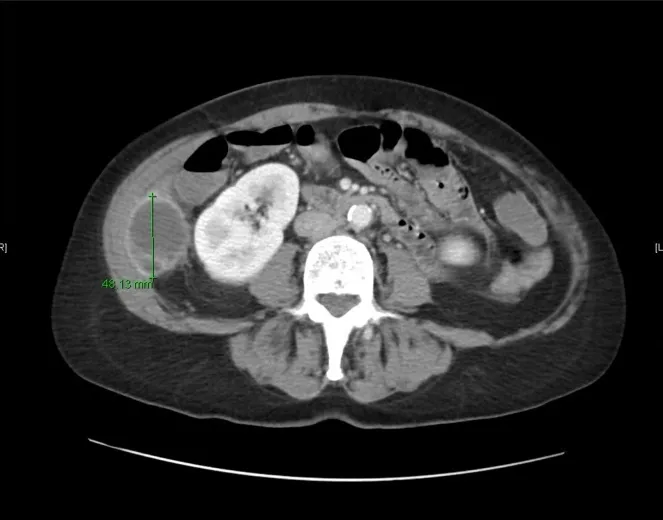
The CT of the abdomen and pelvis with contrast showed a 12.4 x 4.8 x 3.6 cm fluid collection within the right lateral abdominal wall with 2 radiopaque structures resembling gallstones.
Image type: radiology (ct)